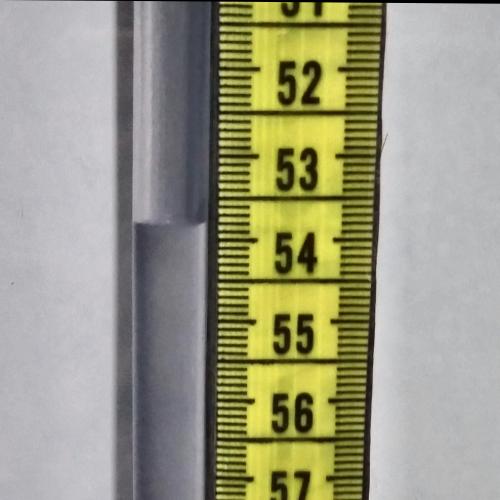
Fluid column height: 53.8 cm